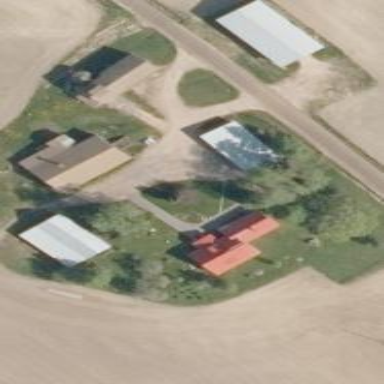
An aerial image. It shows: Farmyard area.